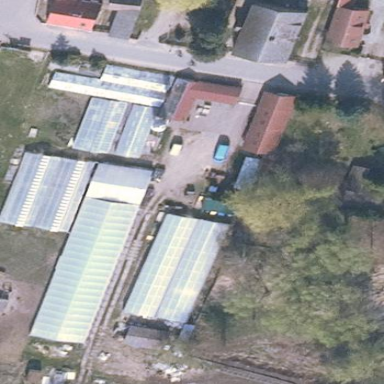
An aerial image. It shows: Farmyard area.